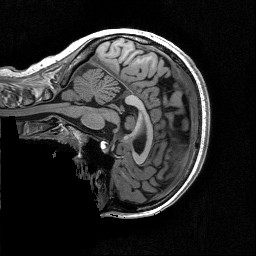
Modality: T1w
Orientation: sagittal